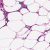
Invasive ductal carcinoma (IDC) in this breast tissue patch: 0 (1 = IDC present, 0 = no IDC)